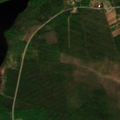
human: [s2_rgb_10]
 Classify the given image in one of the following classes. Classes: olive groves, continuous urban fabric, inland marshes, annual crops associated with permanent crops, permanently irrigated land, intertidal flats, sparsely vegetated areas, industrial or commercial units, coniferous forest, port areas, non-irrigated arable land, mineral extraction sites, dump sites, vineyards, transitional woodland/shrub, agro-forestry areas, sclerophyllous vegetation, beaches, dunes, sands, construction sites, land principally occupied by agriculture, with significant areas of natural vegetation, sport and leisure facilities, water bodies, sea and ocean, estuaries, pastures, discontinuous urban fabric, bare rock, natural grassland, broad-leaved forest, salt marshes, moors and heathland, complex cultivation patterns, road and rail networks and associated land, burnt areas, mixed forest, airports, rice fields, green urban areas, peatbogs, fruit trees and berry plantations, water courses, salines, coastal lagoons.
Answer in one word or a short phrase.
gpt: land principally occupied by agriculture, with significant areas of natural vegetation, mixed forest, transitional woodland/shrub, peatbogs, water courses